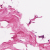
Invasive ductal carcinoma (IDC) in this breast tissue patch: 0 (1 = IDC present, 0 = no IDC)